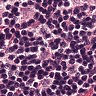
Metastatic tissue present: no